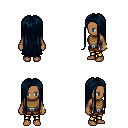
a pixel art fantasy rpg character, female body template, human, dark skin, leather chest armor, gold greaves, raven extra-long hairstyle, bracelets, four views (front, back, left, right), 2x2 character sprite sheet, small pixel art, hard edges, no anti-aliasing